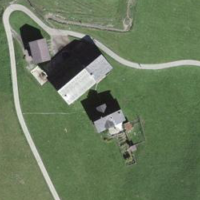
EUNIS habitat code: 23
Species observed at this site:
Silene dioica
Delichon urbicum